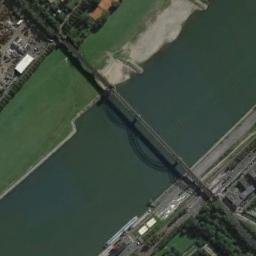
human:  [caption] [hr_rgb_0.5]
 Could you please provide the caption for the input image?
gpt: There are two parallel bridges, And the color of the water is dark green .

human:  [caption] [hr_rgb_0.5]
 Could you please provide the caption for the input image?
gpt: There is a bridge over the river with some trees and grass beside .

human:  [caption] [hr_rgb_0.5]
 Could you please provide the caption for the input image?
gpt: A bridge built on a dark green river and the lawn on one side of the river .

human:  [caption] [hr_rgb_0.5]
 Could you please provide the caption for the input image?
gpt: A bridge connects the land on both sides of the turquoise river  There are long green river banks on both sides of the river  There are many residential areas on the land .

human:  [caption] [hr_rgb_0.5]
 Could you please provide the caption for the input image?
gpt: A white building is beside the bridge .